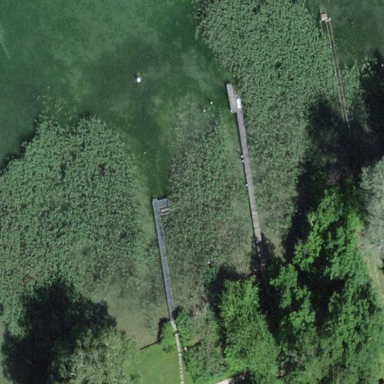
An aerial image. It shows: Reedbed wetland area.